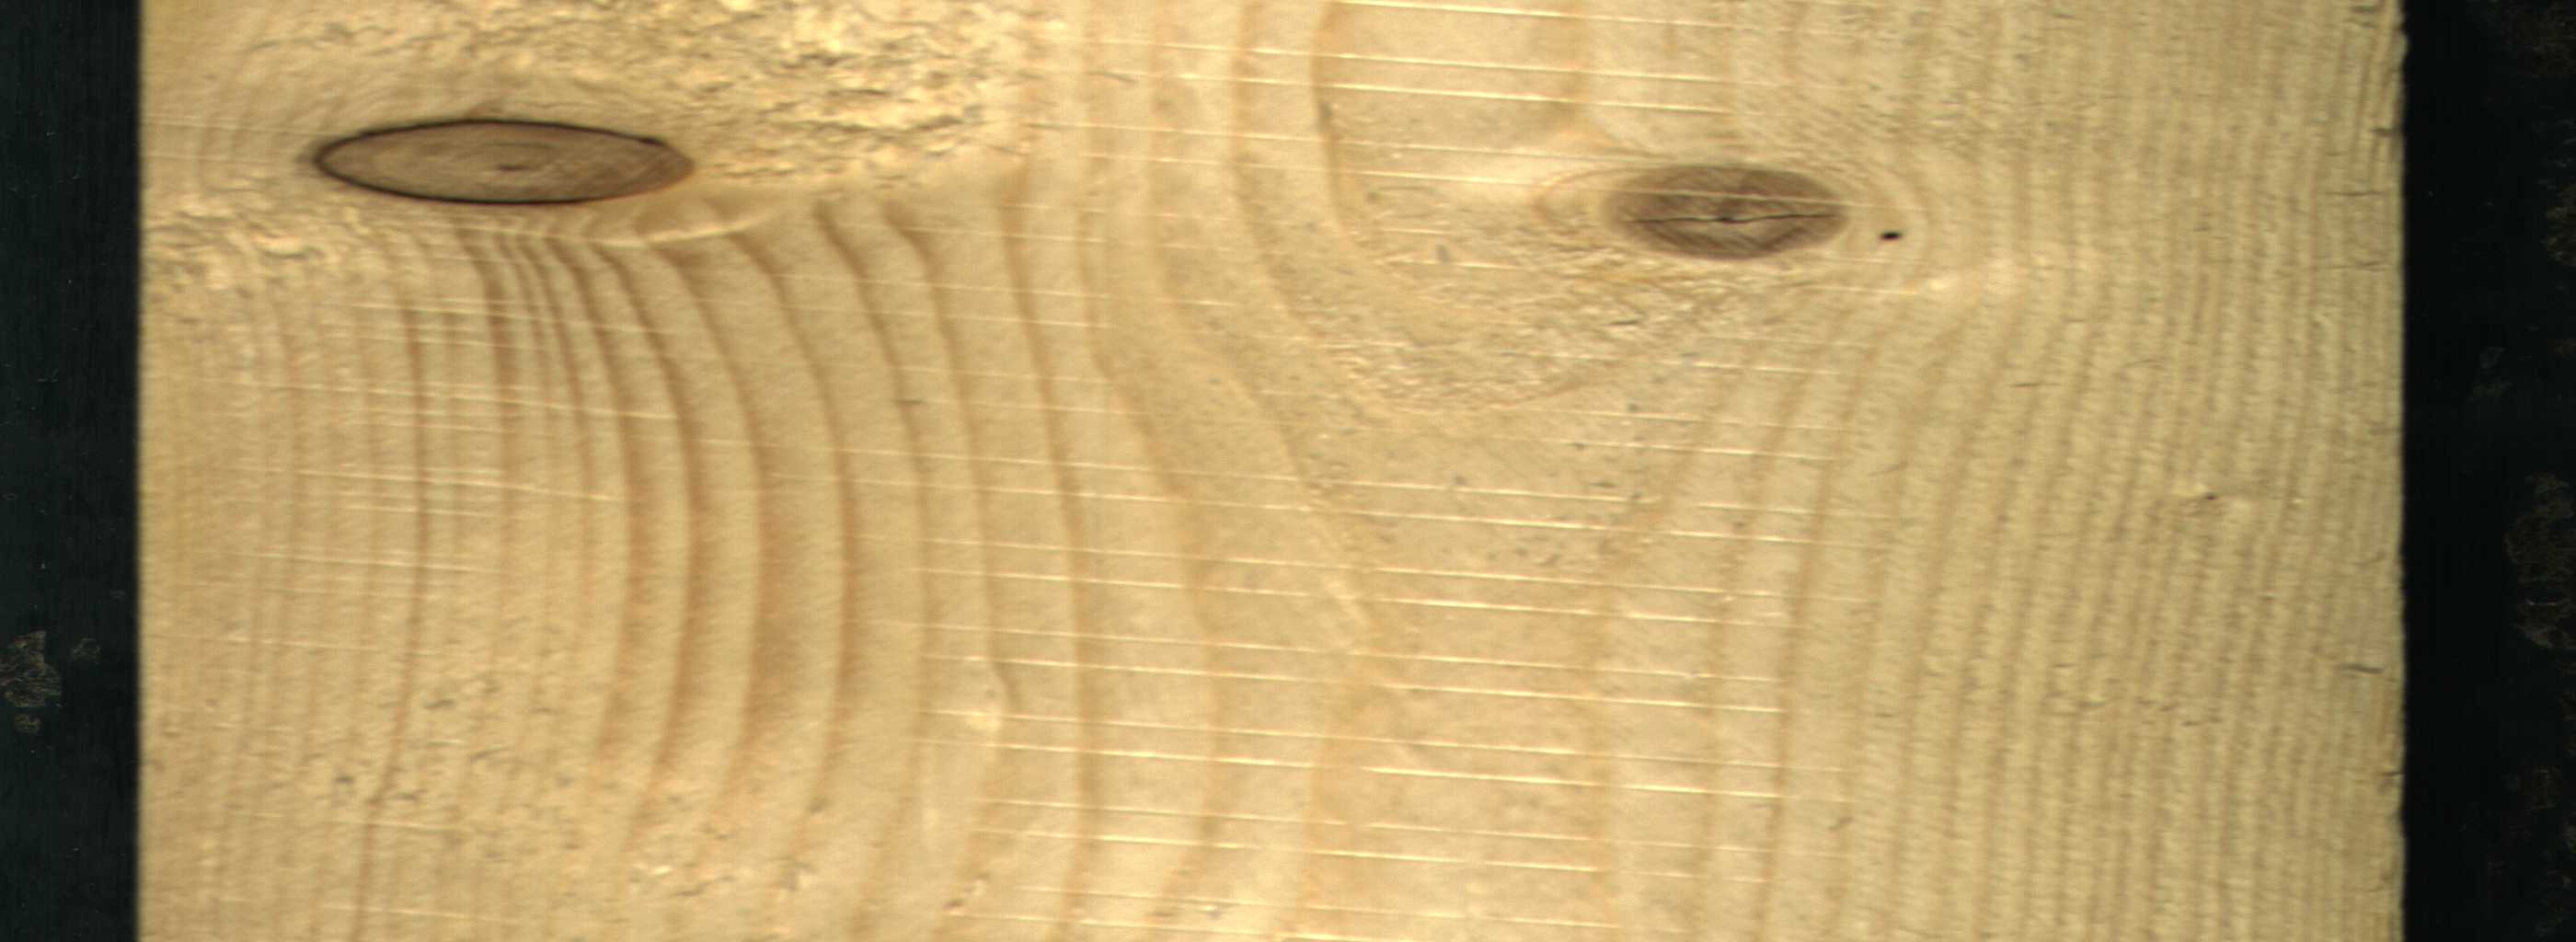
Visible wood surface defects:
knot_with_crack
Dead_Knot